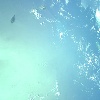
Label: water